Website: lowes
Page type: billing-address
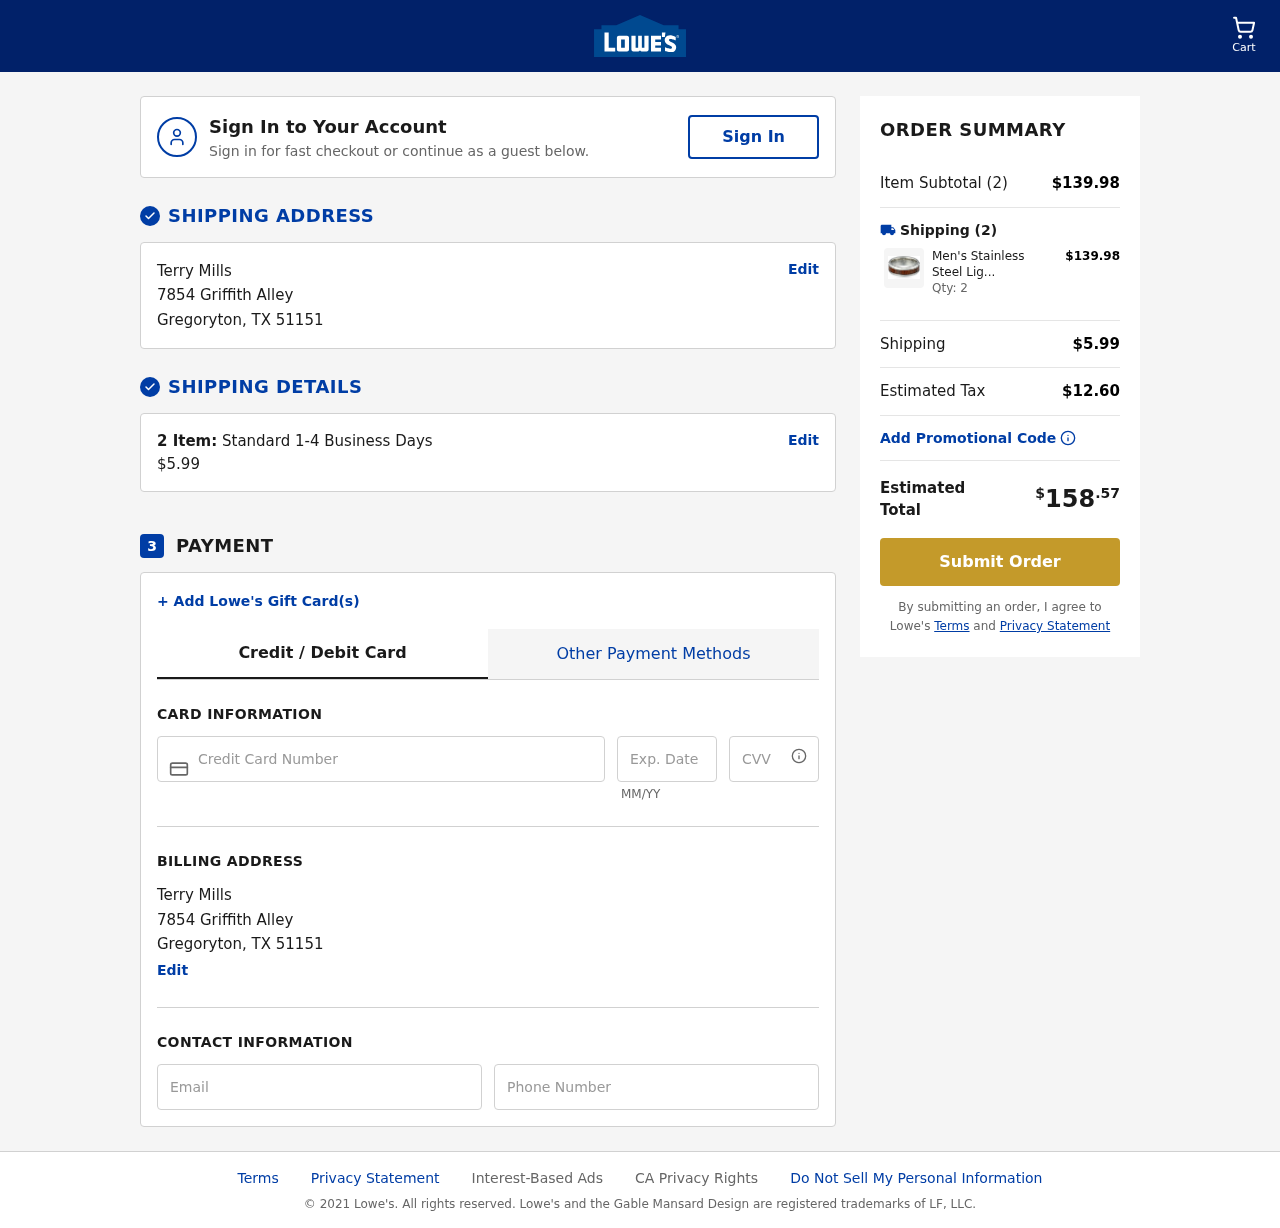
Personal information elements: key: PII_CARD_CVV
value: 886
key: PII_CARD_EXPIRY
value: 03/29
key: PII_CARD_NUMBER
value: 6011 3735 0239 7784
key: PII_CITY
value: Gregoryton
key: PII_EMAIL
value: terry.mills@yahoo.com
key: PII_FULLNAME
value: Terry Mills
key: PII_PHONE
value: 2289376102
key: PII_POSTCODE
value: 51151
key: PII_STATE_ABBR
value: TX
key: PII_STREET
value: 7854 Griffith Alley
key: PII_FULLNAME2
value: Terry Mills
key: PII_CITY2
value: Gregoryton
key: PII_STATE_ABBR2
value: TX
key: PII_POSTCODE_FULL
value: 51151
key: PII_POSTCODE_NUMERIC
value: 51151
Product elements: key: PRODUCT1_NAME
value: Men's Stainless Steel Light Wooden Inlay Ring, Size 11
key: PRODUCT1_PRICE
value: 69.99
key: PRODUCT1_QUANTITY
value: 2
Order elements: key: ORDER_NUM_ITEMS
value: Cart
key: ORDER_NUM_ITEMS
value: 2 Item:
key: ORDER_NUM_ITEMS
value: Item Subtotal (2)
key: ORDER_SHIPPING_COST
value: $5.99
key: ORDER_SUBTOTAL
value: $139.98
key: ORDER_TAX
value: $12.60
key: ORDER_TOTAL
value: $158.57